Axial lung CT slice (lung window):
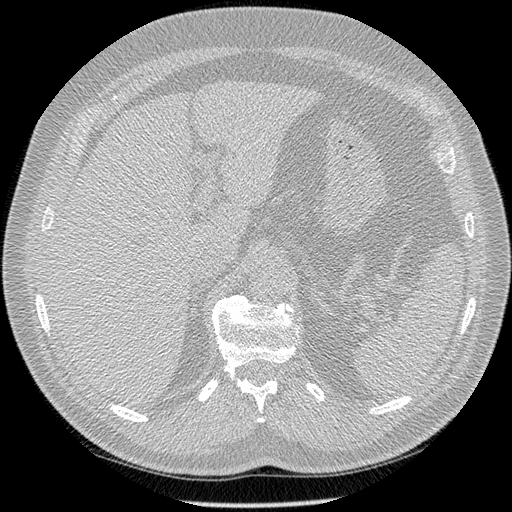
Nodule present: no